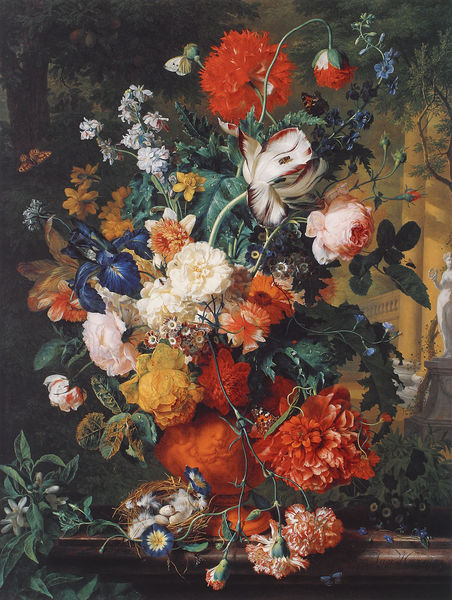
Titel: Blumenvase auf einem Gartenfenstersims
Künstler: Jan van Huysum
Institution: New York, French & Company
Schlagwörter: baum, blau, blätter, bäume, grün, blumen, bunt, fenster, marmor, säule, säulen, tisch, weiss, blüte, blüten, haus, park, rose, rosen, rot, pflanzen, wald, garten, skulptur, statue, stilleben, stillleben, vase, mauer, tulpen, strauss, geländer, blumenstrauss, bouquet, tulpe, stileben, balustrade, brett, bluemn, lilie, nelke, schmetterling, iris, nest, tempel, narzisse, nelken, rittersporn, eier, vogelnest, jasmin, levkojen, ringelblume